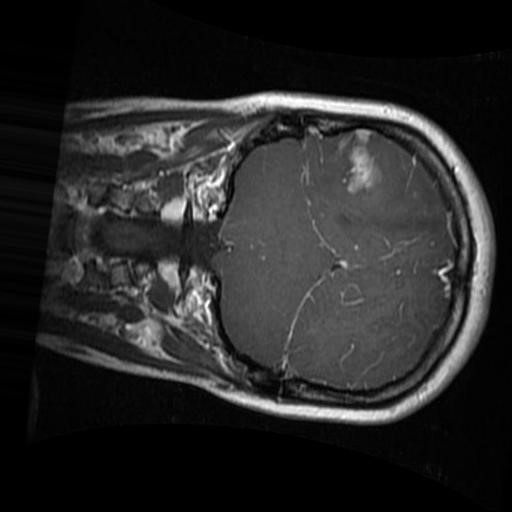
Label: brain_glioma